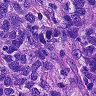
Metastatic tissue present: yes